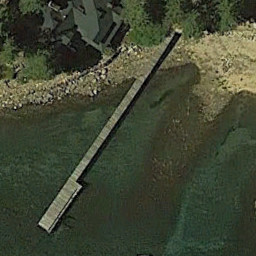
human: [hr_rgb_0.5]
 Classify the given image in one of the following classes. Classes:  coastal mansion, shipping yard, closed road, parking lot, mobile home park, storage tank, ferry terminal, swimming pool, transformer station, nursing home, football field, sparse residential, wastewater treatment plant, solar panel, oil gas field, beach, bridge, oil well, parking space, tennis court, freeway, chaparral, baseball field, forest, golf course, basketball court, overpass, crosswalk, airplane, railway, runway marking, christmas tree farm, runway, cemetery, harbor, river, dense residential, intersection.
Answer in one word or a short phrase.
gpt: ferry terminal